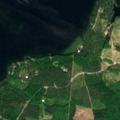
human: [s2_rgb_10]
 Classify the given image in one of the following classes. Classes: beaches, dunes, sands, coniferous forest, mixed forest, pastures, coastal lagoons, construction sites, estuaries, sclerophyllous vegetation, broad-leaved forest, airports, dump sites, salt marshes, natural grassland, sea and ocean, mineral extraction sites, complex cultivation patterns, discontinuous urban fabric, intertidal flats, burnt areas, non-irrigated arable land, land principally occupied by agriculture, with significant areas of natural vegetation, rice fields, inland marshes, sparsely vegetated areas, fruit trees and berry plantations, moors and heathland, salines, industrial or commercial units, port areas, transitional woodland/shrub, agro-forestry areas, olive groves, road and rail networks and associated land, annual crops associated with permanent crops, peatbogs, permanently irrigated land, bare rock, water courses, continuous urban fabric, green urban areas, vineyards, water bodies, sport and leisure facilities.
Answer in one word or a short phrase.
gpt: coniferous forest, mixed forest, water bodies